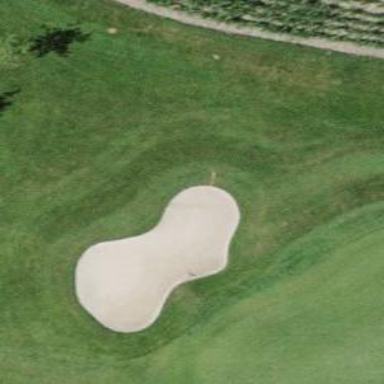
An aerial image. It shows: Sandy area is golf bunker.